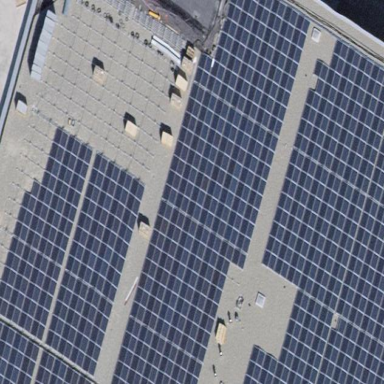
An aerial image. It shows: Solar power generator using photovoltaic method with solar photovoltaic panel types.